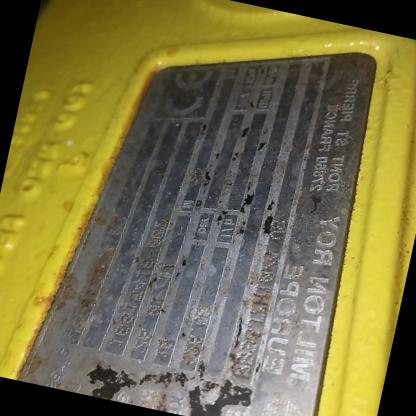
Klasa: tabliczka-znamionowa